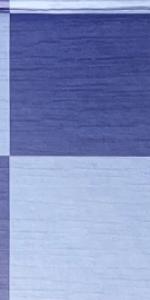
Label: Empty